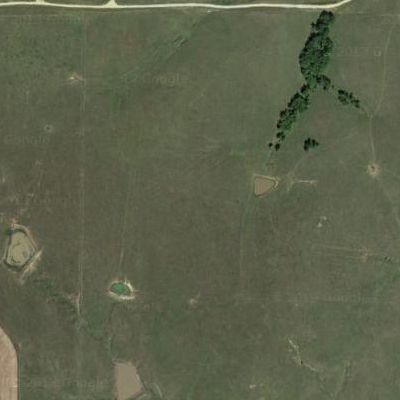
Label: aGrass